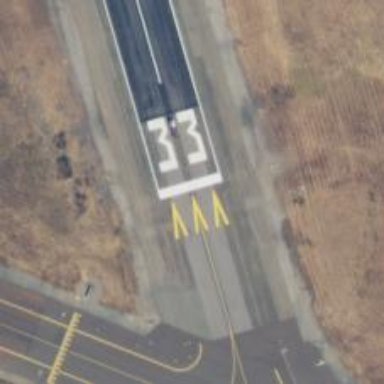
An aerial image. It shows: Image of taxiway at airport.